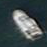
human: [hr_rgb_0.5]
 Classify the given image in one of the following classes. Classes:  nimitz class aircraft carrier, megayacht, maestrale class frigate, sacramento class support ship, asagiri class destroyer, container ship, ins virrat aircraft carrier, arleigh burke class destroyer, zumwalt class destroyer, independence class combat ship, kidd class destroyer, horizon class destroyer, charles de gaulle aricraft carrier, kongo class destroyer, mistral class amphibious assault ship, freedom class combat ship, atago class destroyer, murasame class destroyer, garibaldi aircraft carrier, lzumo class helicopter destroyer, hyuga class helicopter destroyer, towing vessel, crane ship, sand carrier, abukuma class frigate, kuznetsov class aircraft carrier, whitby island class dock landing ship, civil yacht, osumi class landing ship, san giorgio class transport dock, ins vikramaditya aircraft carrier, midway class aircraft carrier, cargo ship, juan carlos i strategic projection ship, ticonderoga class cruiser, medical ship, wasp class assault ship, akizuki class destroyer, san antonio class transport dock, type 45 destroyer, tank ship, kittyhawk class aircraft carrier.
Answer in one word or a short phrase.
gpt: Civil yacht